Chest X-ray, AP view. Patient: 67 years old, sex M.
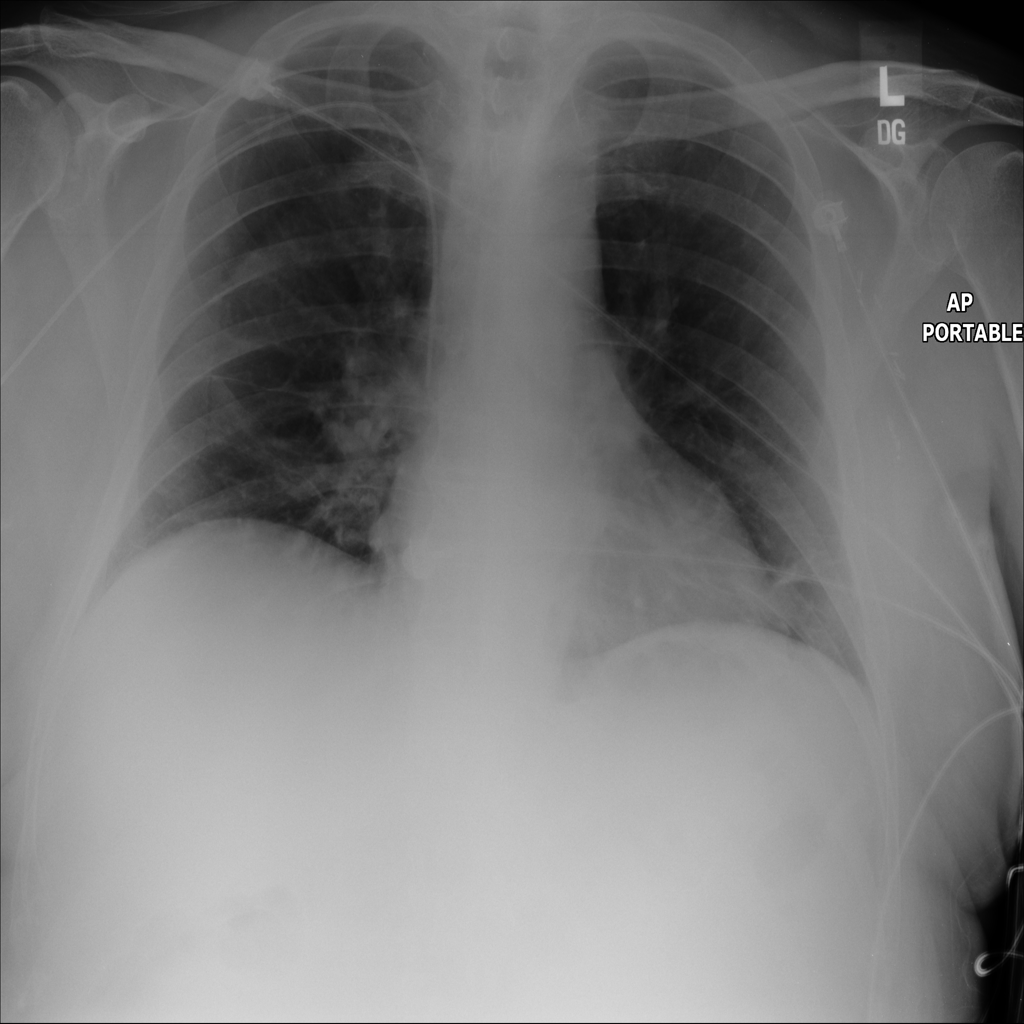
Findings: Infiltration